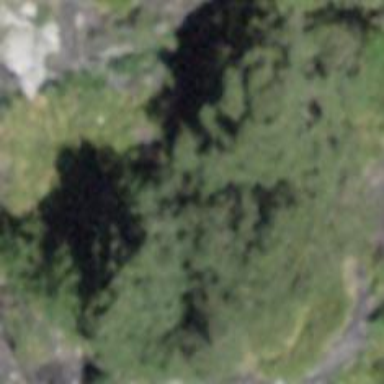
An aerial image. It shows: Forest area predominantly covered with needle-leaved trees.